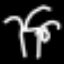
Label: palm tree